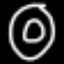
Label: donut